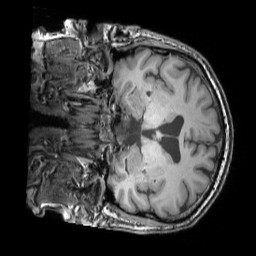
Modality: T1w
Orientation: coronal
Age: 58
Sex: male
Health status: ill
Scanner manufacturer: siemens
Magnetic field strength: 3 T
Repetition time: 1.75 s
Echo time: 0.00418 s